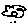
Label: moon